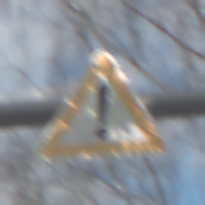
Verkehrszeichen: Gefahrenstelle
Umgebung: Outdoor, Nature
Tageszeit: MorningAfternoon
Wetter: PartlyCloudy
Licht: Natural
Jahreszeit: Autumn
Kontrast: LowContrast